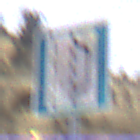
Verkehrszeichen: NothalteUndPannenbucht
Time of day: MorningAfternoon
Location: Outdoor (Urban)
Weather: PartlyCloudy
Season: NotSpecified
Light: Natural